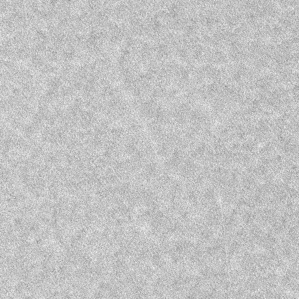
Label: frost